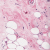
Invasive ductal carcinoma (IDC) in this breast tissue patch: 0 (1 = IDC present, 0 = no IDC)